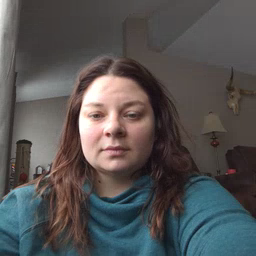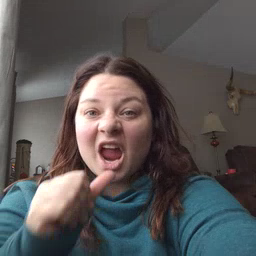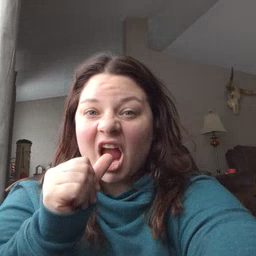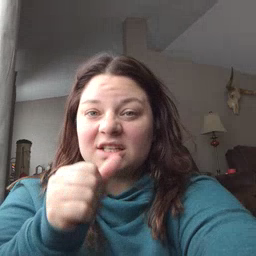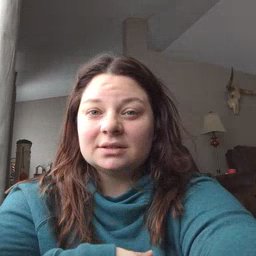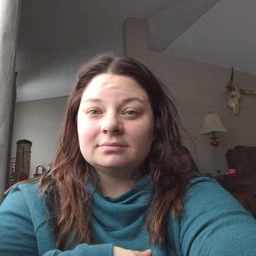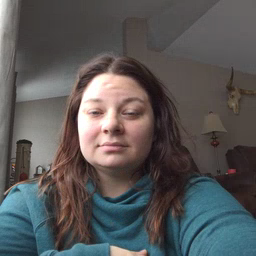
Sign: nuts